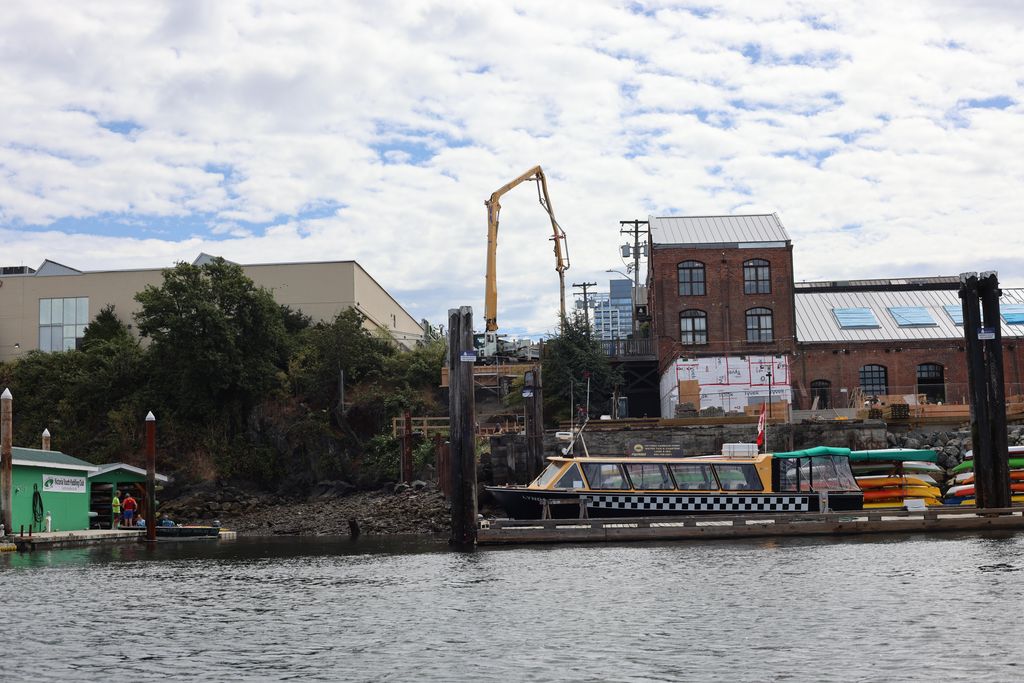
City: victoria